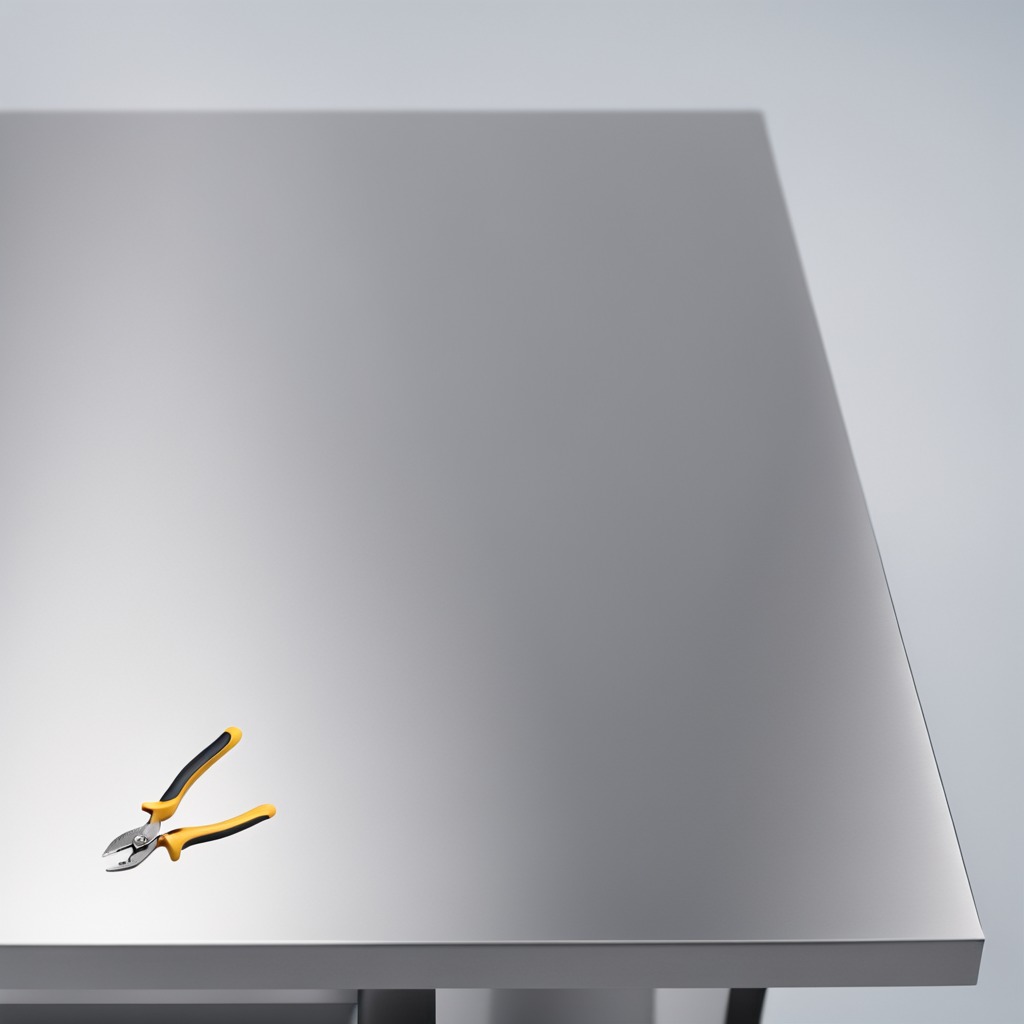
A plier is lying on a stainless steel table in a high-end prototyping lab.